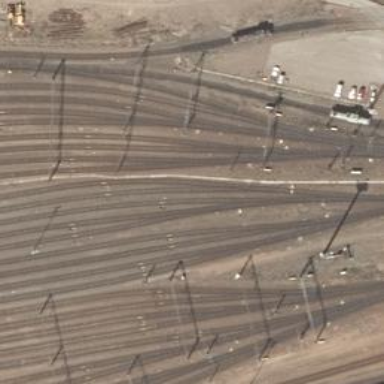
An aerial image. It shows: Railway yard in service.